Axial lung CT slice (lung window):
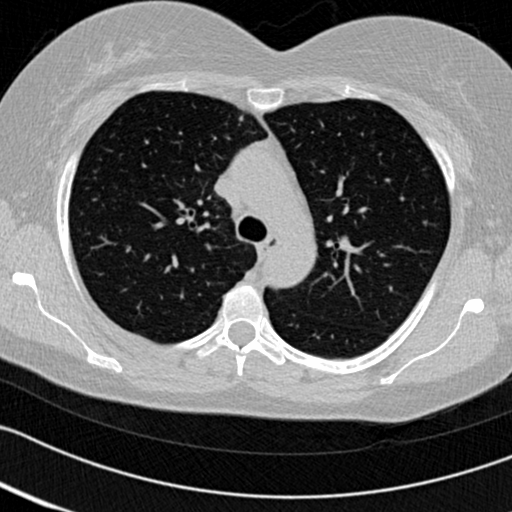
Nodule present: no